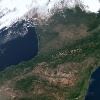
Label: land